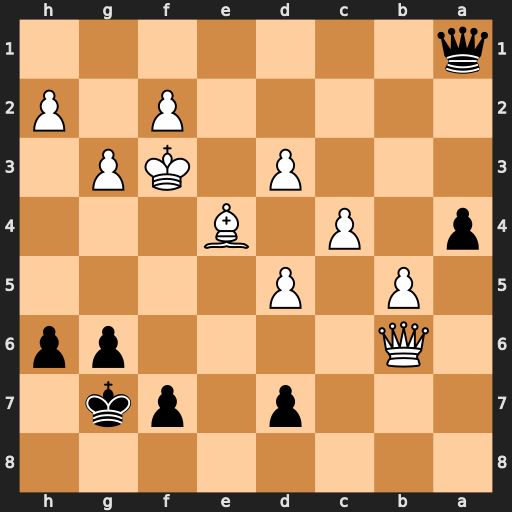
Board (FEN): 8/3p1pk1/1Q4pp/1P1P4/p1P1B3/3P1KP1/5P1P/q7
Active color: b
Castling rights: -
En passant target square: -
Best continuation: a3 Kg2 a2